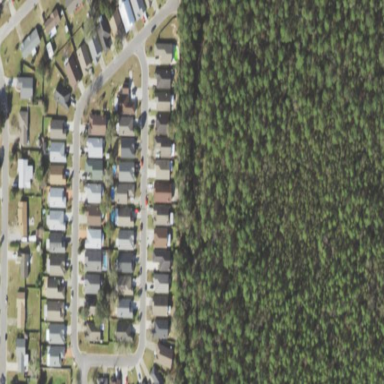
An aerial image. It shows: Residential area consisting of single-family homes.